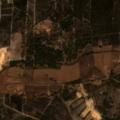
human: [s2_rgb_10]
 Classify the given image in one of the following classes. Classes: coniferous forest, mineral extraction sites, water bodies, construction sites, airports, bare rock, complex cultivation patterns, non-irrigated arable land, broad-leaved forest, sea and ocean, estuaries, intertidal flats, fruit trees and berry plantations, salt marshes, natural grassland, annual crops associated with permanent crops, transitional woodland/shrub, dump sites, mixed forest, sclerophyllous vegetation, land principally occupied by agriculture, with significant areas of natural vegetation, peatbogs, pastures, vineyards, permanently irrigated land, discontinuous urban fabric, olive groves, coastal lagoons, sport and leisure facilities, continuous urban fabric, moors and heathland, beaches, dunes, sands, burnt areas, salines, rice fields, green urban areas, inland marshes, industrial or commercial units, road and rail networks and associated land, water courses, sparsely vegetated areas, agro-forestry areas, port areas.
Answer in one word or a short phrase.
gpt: complex cultivation patterns, broad-leaved forest, transitional woodland/shrub